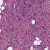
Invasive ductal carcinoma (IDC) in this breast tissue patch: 0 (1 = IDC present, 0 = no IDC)